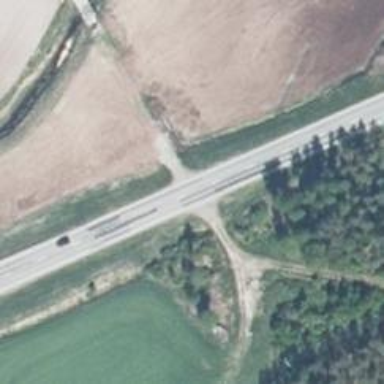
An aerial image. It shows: Primary highway.